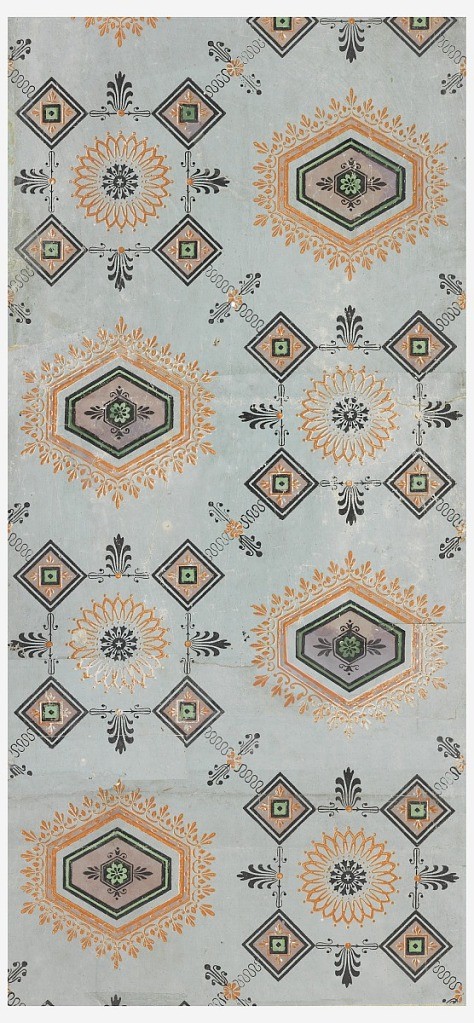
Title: Sidewall
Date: ca. 1800
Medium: Block printed on handmade paper
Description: Vertical rectangle composed of joined sheets of paper. Framework of tangent octagons outlined by foliate forms and squares, enclosing hexagons outlined by yellow-orange honeysuckle motif. Between top, bottom and sides of octagons, square panels with large rosettes formed of interlacing ogival forms.